Current action and preconditions to check: trajectory_clear

Your task: For each precondition in the list above, predict whether it will hold at this action.

Consider the current scene as observed from the mobile robot's camera, and analyze the predicted future states of all dynamic agents (e.g., people, animals, vehicles, or any moving entities) within the NEXT SECOND.

IMPORTANT: Only answer "very likely" if you are absolutely certain—based on strong, clear evidence—that a dynamic agent will violate the precondition in the predicted future state. Do NOT answer "very likely" for unlikely, ambiguous, or low-probability risks.

Ask yourself for each precondition: Is there a high probability, with clear and convincing evidence, that the predicted future states of any dynamic agent will interfere with the predicted future state of the currently executing action within the NEXT SECOND, causing that precondition to fail?

Assess the risk level based on these predictions. Use "likely" or "very likely" if motions create a clear risk of interference.

Use "neutral" or "improbable" if agents are nearby but their predicted paths are clearly diverging or non-conflicting.

Failure Risk Categories: "very improbable", "improbable", "neutral", "likely", "very likely"

Answer Format: Output ONLY the probability_of_failure value from these categories: "very improbable", "improbable", "neutral", "likely", "very likely"

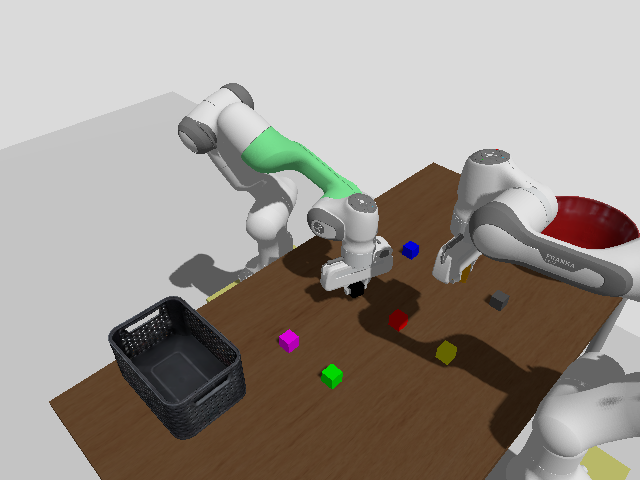

Answer: very improbable